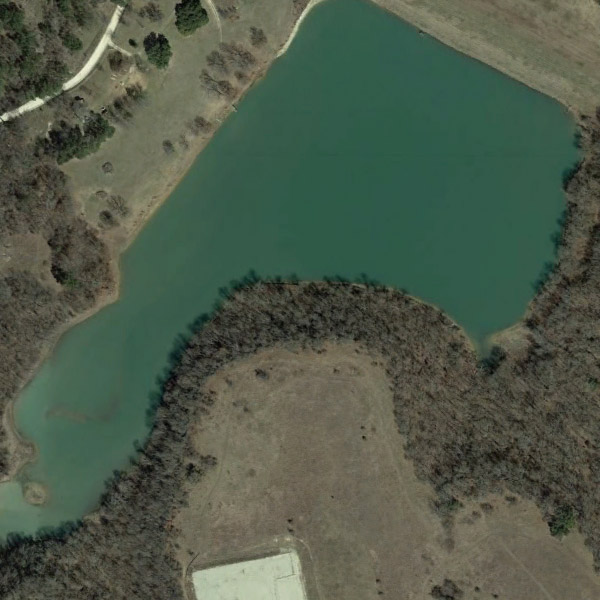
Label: Pond